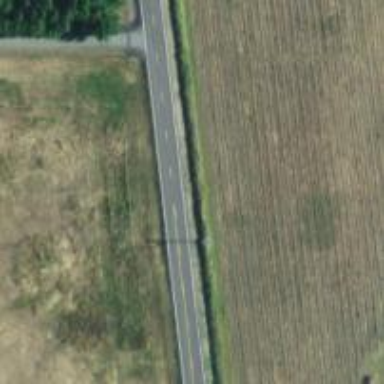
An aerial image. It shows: Power pole.